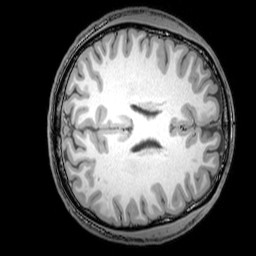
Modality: T1w
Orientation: axial
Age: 20
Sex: male
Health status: healthy
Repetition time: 0.081 s
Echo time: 0.037 s